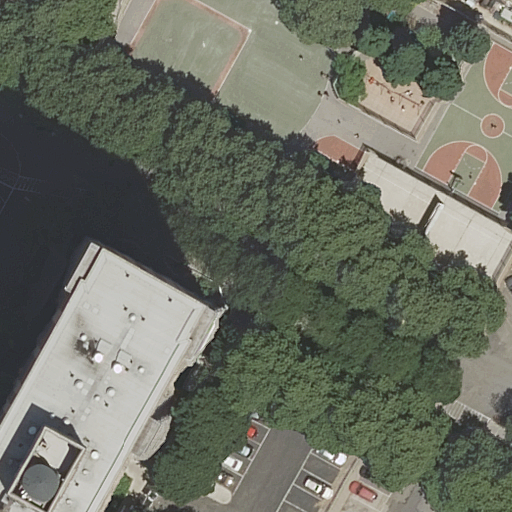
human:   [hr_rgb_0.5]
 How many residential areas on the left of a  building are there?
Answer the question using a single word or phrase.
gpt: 1

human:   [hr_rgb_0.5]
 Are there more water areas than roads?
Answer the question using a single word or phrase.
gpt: no

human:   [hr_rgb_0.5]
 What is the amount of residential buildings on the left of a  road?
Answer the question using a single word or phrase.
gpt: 1

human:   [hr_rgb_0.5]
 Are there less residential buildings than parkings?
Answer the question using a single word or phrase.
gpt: yes

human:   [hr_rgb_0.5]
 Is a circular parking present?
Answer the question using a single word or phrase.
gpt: no

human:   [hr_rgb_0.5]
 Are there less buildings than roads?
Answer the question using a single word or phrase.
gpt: yes

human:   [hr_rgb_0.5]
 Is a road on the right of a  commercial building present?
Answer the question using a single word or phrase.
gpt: no

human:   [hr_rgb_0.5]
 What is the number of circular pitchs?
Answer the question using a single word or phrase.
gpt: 0

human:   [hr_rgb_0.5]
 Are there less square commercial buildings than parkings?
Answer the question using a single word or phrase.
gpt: yes

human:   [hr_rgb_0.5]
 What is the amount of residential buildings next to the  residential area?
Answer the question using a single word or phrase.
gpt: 2

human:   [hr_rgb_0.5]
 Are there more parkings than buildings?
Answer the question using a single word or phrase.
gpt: yes

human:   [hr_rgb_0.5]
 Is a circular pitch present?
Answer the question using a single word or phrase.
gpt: no

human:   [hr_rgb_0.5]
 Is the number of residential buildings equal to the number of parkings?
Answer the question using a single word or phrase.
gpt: no

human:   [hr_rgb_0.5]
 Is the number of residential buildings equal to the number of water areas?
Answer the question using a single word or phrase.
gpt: no

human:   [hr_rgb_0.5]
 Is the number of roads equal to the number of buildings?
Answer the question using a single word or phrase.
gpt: no

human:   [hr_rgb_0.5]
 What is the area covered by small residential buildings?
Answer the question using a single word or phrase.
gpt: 0m2

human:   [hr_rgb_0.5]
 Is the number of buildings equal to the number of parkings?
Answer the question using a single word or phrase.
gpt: no

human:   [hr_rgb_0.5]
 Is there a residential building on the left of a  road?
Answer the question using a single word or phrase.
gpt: yes

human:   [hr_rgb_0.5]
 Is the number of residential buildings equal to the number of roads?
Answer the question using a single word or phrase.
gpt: no

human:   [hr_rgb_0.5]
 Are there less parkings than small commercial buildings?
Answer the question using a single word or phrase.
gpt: no

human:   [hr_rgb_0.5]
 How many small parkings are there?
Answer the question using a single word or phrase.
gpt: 2

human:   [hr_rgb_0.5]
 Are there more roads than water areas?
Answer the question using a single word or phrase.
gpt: yes

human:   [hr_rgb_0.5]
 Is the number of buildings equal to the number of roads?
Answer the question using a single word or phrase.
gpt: no

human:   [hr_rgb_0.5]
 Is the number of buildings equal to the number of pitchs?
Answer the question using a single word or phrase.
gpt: no

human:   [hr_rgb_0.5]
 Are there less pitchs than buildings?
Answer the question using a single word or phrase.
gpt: yes

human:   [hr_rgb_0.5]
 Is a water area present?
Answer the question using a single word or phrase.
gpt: no

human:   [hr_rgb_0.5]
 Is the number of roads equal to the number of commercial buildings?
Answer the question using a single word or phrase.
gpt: no

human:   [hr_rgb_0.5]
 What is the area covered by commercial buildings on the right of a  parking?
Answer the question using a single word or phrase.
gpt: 0m2

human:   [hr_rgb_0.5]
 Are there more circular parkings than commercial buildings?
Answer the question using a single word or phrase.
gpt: no

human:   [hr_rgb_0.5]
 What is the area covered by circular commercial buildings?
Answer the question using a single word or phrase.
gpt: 0m2

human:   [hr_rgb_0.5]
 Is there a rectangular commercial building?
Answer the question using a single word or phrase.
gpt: no

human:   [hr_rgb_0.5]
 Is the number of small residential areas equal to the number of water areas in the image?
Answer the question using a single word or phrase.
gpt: yes

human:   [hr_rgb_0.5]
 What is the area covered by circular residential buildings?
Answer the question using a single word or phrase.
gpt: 0m2

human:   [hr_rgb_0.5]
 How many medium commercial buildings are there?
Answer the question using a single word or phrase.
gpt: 0

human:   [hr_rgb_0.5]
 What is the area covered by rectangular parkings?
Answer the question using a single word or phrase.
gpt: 1097m2

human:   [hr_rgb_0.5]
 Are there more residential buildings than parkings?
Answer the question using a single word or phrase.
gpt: no